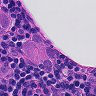
Metastatic tissue present: yes